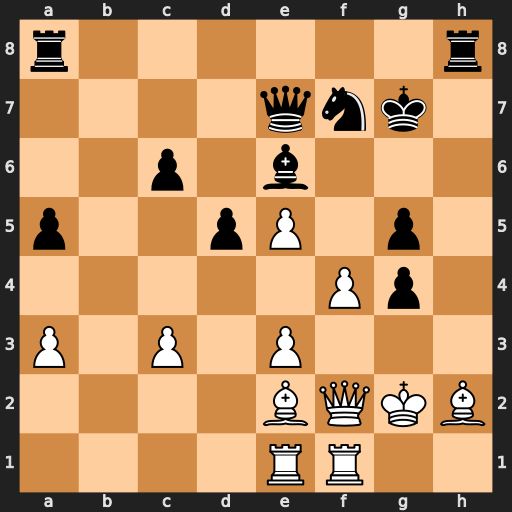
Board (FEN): r6r/4qnk1/2p1b3/p2pP1p1/5Pp1/P1P1P3/4BQKB/4RR2
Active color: w
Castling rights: -
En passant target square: -
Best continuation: f5 Rxh2+ Kxh2 Bxf5 Qxf5